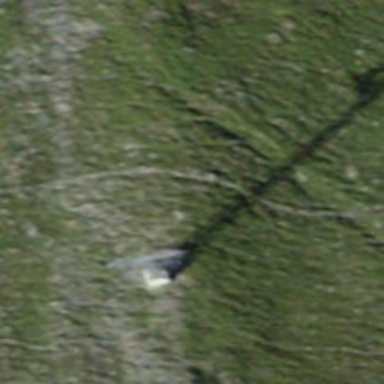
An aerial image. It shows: Pylon used for aerialway.